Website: bh-photo
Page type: gifting
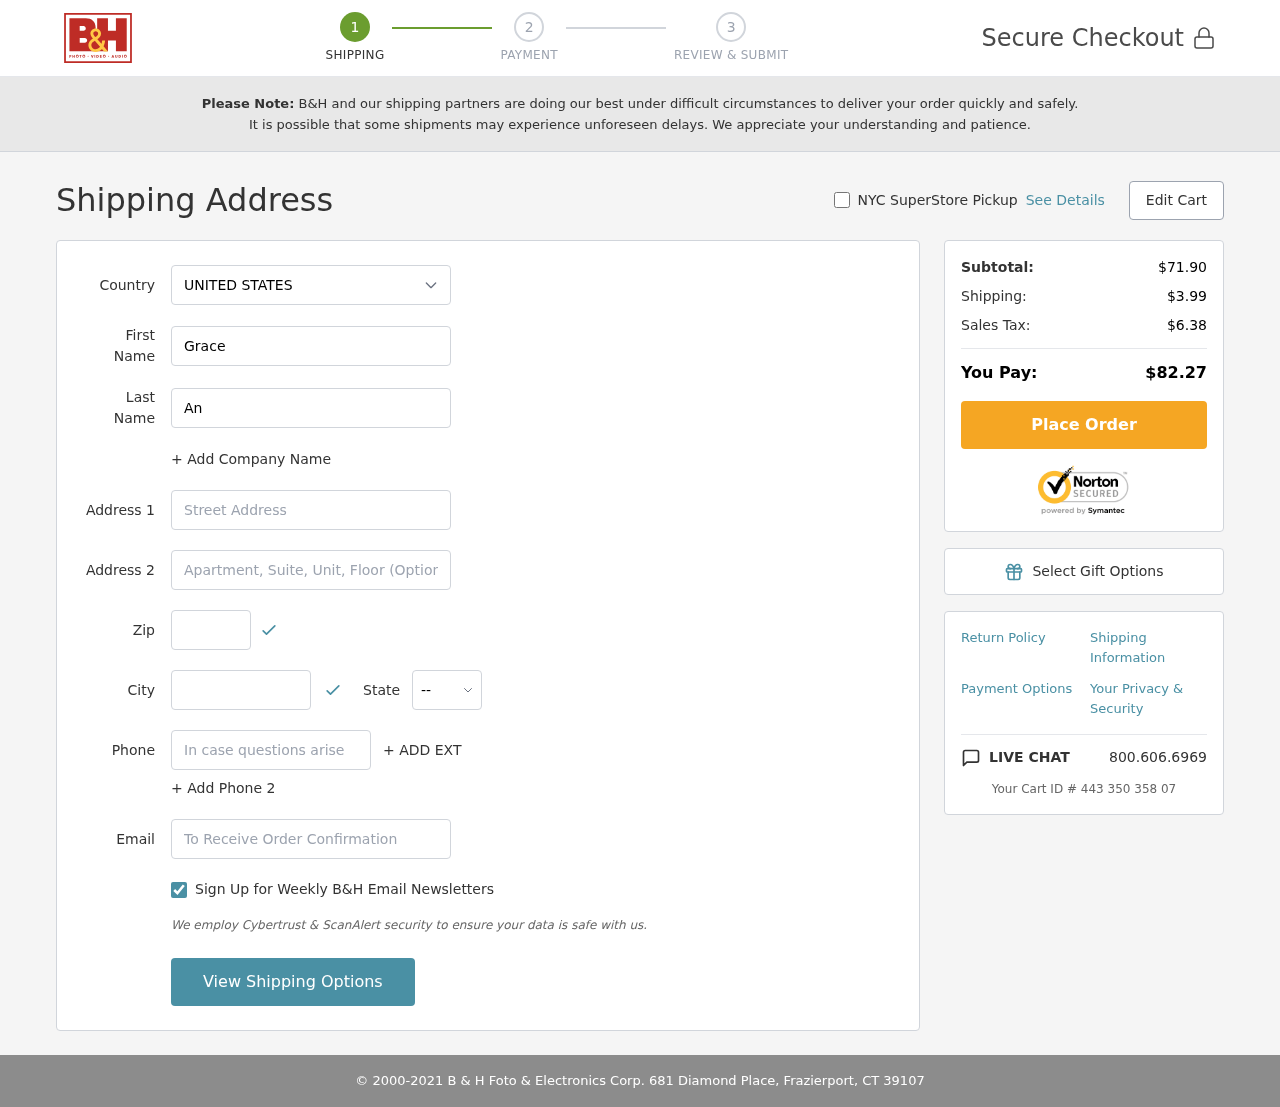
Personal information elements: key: PII_CITY
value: Frazierport
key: PII_COUNTRY
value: United States
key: PII_EMAIL
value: ganderson@gmail.com
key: PII_FIRSTNAME
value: Grace
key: PII_LASTNAME
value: Anderson
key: PII_PHONE
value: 3522918695
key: PII_POSTCODE
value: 39107
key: PII_STATE_ABBR
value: CT
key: PII_STREET
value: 681 Diamond Place
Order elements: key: ORDER_SUBTOTAL
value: $71.90
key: ORDER_SHIPPING_COST
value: $3.99
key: ORDER_TAX
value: $6.38
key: ORDER_TOTAL
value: $82.27
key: ORDER_ID
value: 443 350 358 07